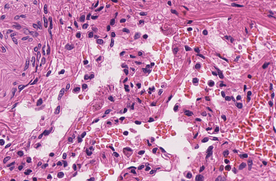
Tumor epithelial tissue: no
Tumor-associated stroma tissue: yes
Normal tissue: no